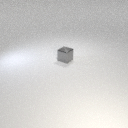
small gray metal cube